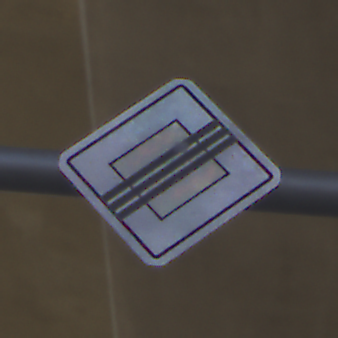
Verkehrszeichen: EndeVorfahrtsstrasse
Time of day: Midday
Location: Roofed (Underpass)
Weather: Clear
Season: NotSpecified
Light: Natural